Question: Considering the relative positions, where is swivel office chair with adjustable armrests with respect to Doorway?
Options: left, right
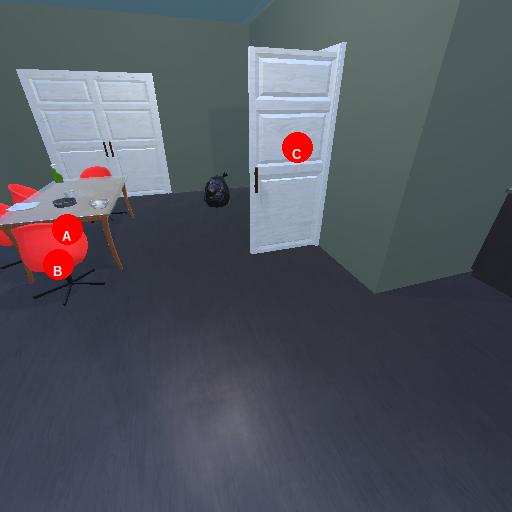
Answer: left